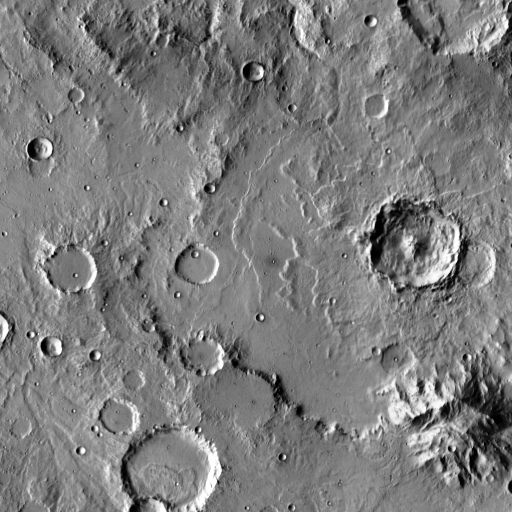
Crater classes present: Background, Other, Layered, Buried, Secondary